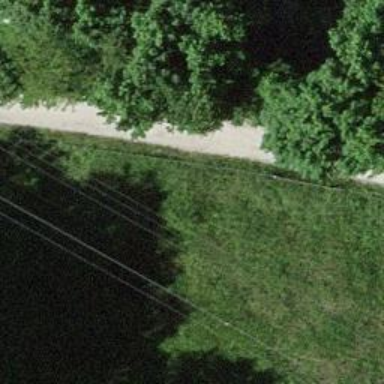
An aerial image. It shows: Gravel footway with track cycleway.